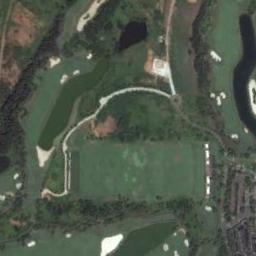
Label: golf_course